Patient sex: M
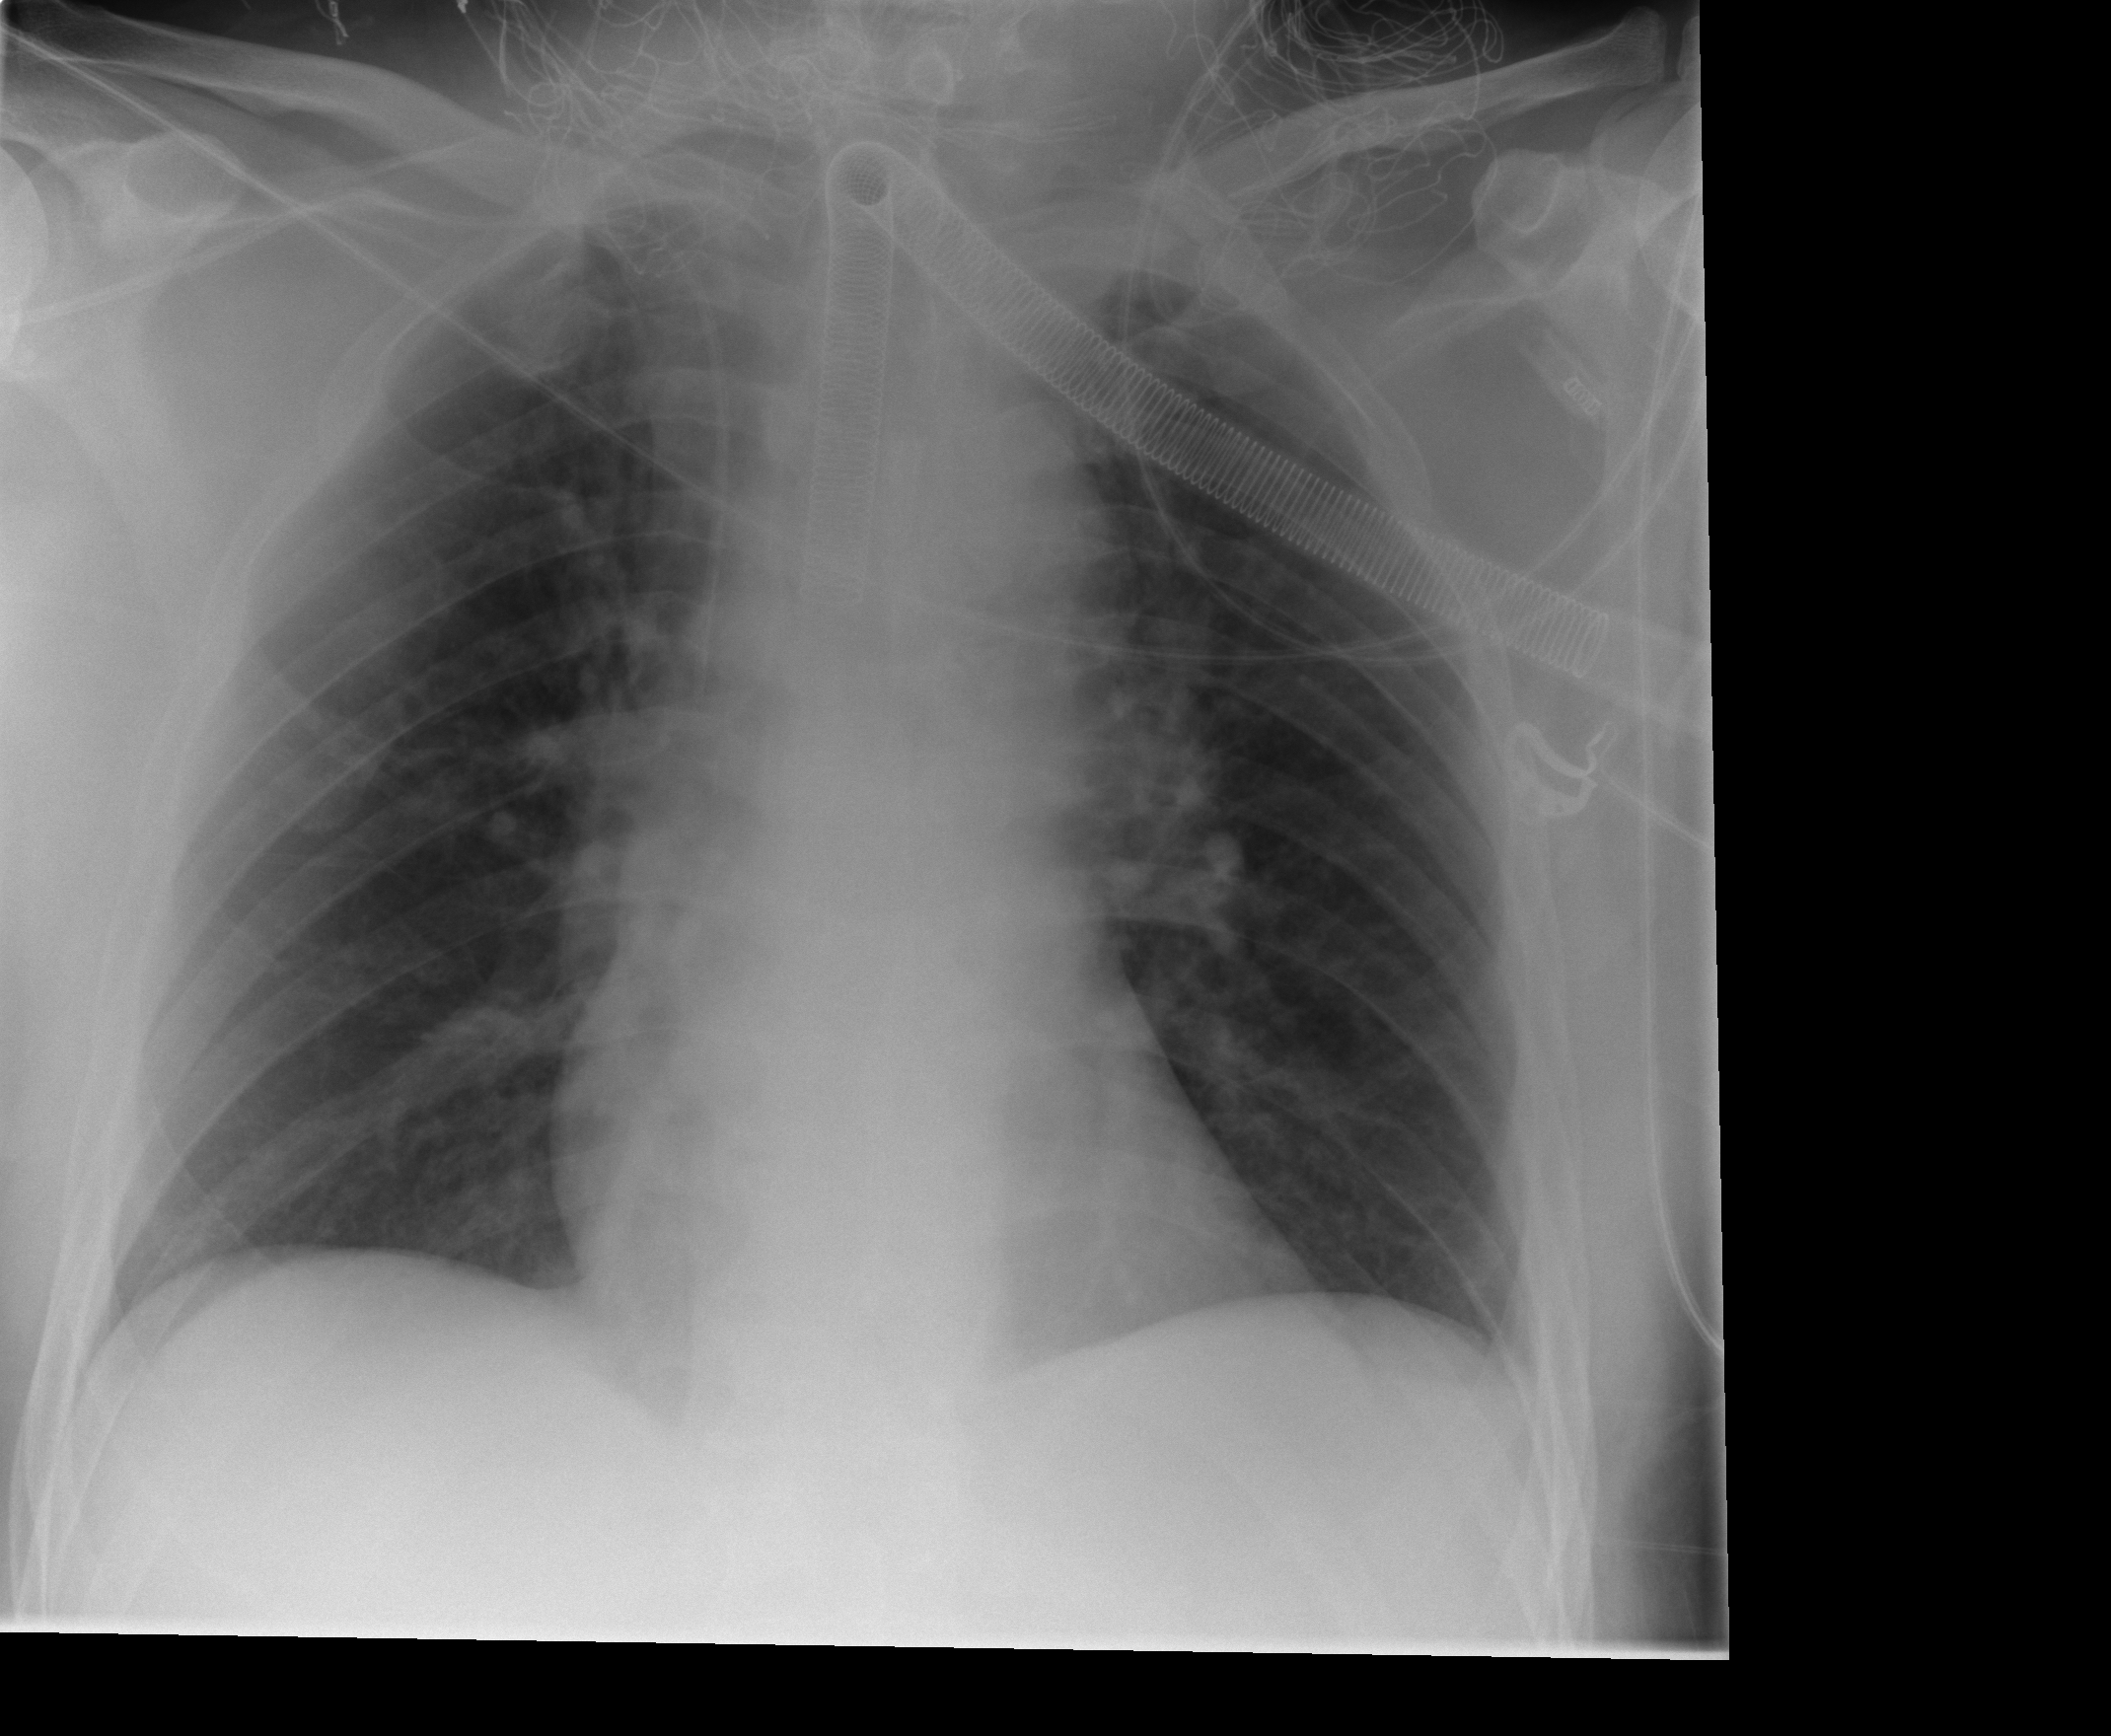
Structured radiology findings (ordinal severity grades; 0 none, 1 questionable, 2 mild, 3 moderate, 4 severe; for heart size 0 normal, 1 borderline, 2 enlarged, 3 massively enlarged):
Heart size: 0
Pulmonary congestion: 2
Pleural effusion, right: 0
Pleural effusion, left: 0
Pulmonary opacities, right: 0
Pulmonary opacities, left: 0
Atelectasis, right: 0
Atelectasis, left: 0